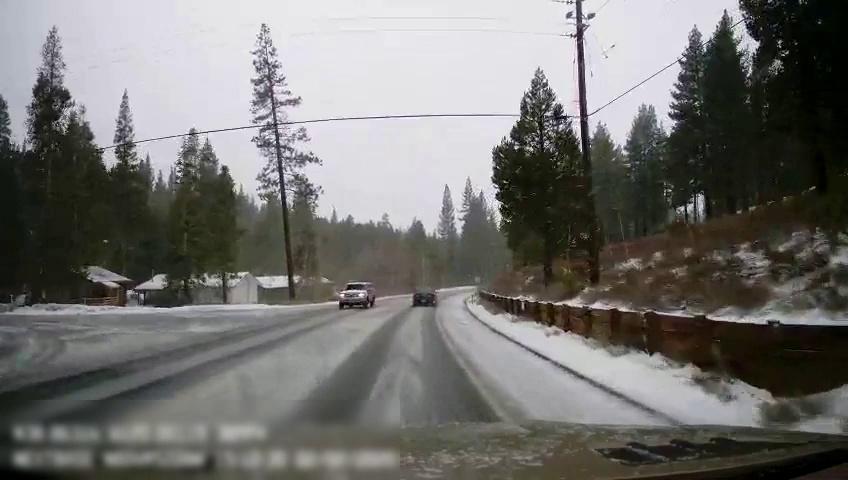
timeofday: Day
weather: Snowy
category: Drivable Space
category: Vehicles | SUV
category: Vehicles | Car